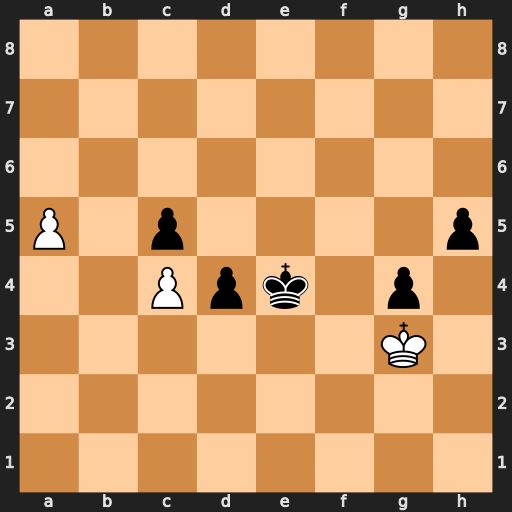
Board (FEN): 8/8/8/P1p4p/2Ppk1p1/6K1/8/8
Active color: w
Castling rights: -
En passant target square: -
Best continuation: a6 d3 a7 Ke3 a8=Q